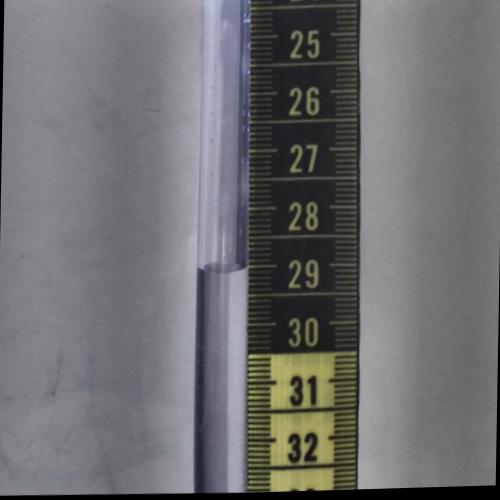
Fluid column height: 29.0 cm